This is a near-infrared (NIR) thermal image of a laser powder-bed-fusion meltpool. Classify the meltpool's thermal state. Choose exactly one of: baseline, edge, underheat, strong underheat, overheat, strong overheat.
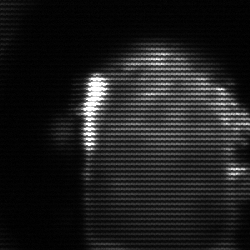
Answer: baseline